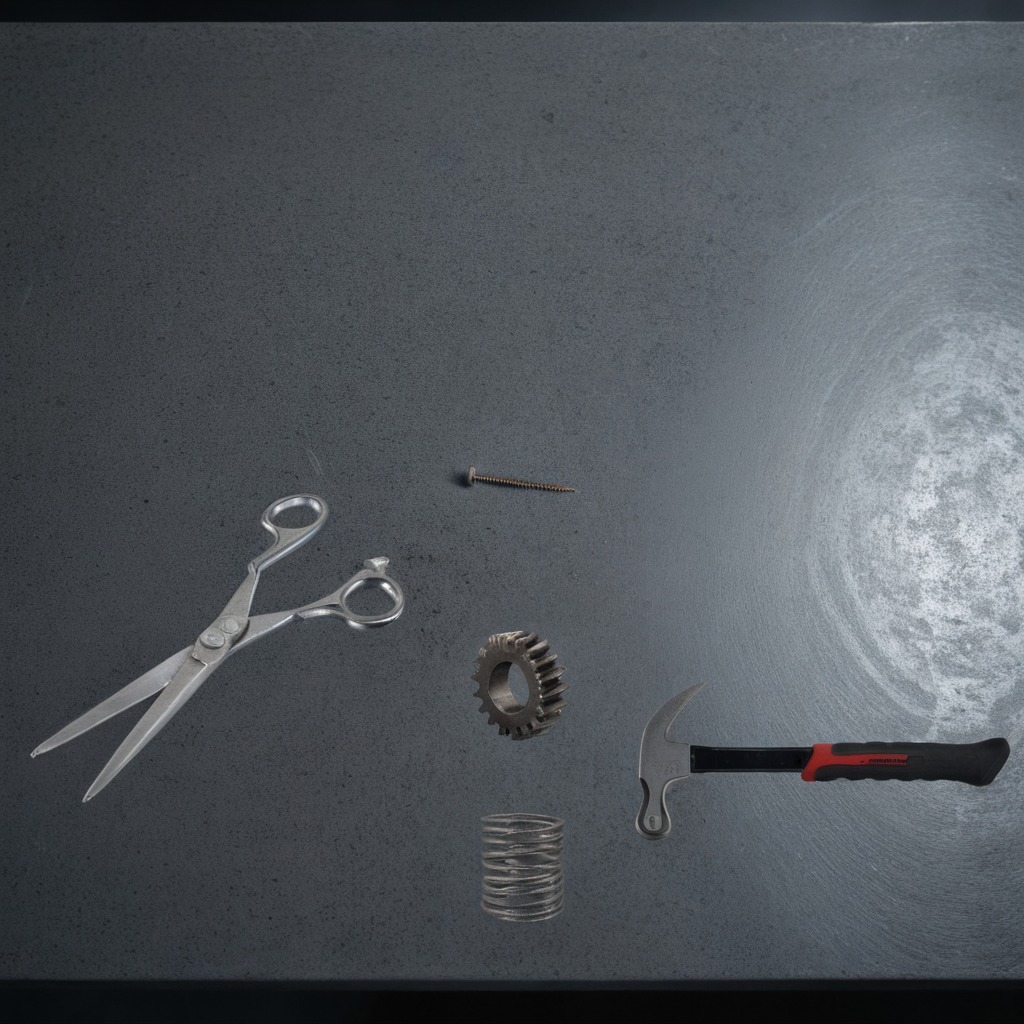
A steel gear with teeth, a metal machine screw, a hammer, a coiled metal spring, and a pair of scissors are lying on a clean granite table inside a workshop at night.